Question: Trying to find all shareholders who hold more than 0.5% of the shares in any single company
here is my query I believe i am close also the image attached has the schema
'''
![Select Sh.Share_Holder_Id Shareholderid,
Sh.First_Name||' '||Sh.Last_Name Shareholders,
c.name,
sum(T.Share_Amount) ShareAmount
From Trades T
Inner Join
Share_Holders Sh
On
T.Share_Holder_Id =Sh.Share_Holder_Id
Inner Join
Shares S
On
S.Share_Id =T.Share_Id
Inner Join
Companies C
on
C.Company_Id=S.Company_Id
Where exists (
Select
sum(case when shs.amount IS NULL THEN 1 ELSE 0 END)/count (*)*100
From Shares S1
Inner Join Share_Holder_Shares shs
On
Shs.Share_Id=S1.Share_Id
-- where Shs.Amount/t.share_amount * 100 > 0.5
)
Group By Sh.Share_Holder_Id,Sh.First_Name||' '||Sh.Last_Name,C.Name
order by Shareholderid;
'''

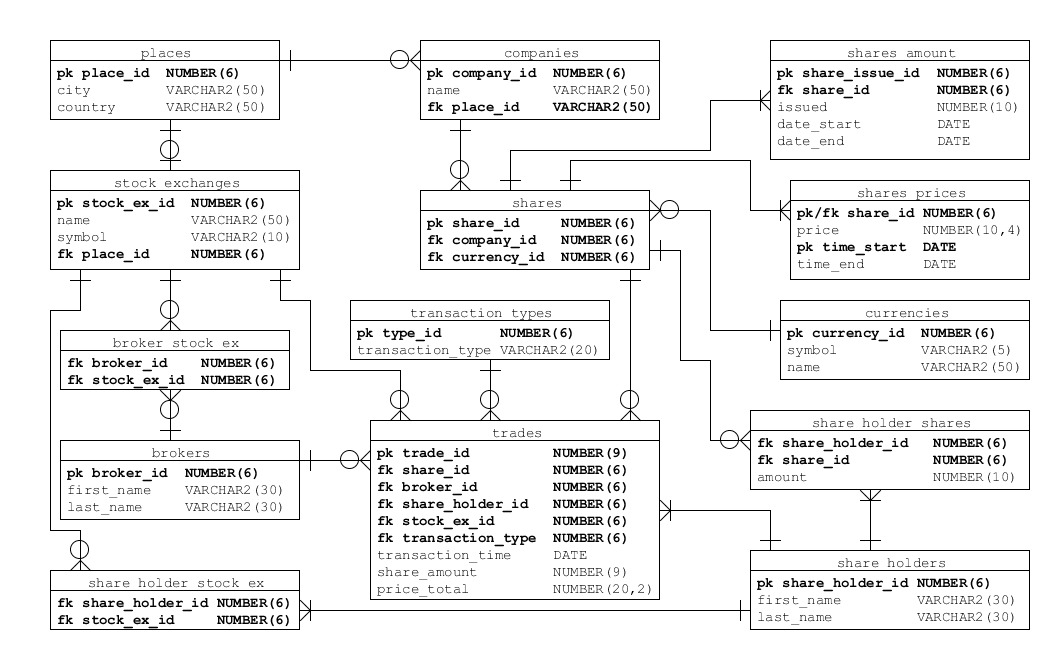
Answer: Give this solution a try; it uses 'RATIO_TO_REPORT'.
'''
SELECT y.share_holder_id
, y.shareholders
, y.portion_of_co
, y.company_name
FROM (SELECT x.share_holder_id
, x.shareholders
, RATIO_TO_REPORT(x.share_amount)
OVER (PARTITION BY x.company_id) portion_of_co
, c.name company_name
FROM (SELECT sh.share_holder_id
, sh.first_name
|| ' '
|| sh.last_name shareholders
, s.company_id
, SUM(t.share_amount) share_amount
FROM trades t
INNER JOIN share_holders sh
ON t.share_holder_id = sh.share_holder_id
INNER JOIN shares s
ON s.share_id = t.share_id
GROUP BY sh.share_holder_id
, sh.first_name
|| ' '
|| sh.last_name
, s.company_id
) x
INNER JOIN companies c
ON x.company_id = c.company_id
) y
WHERE y.portion_of_co > 0.005
ORDER BY y.share_holder_id
;
'''